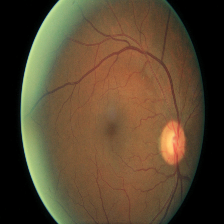
Diabetic retinopathy grade: Moderate